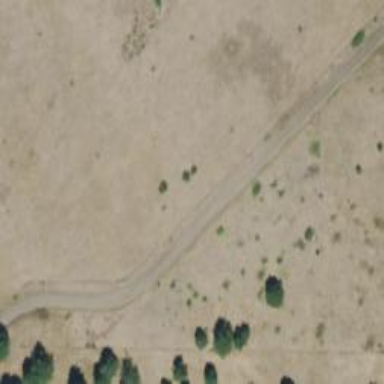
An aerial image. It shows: Unclassified road.